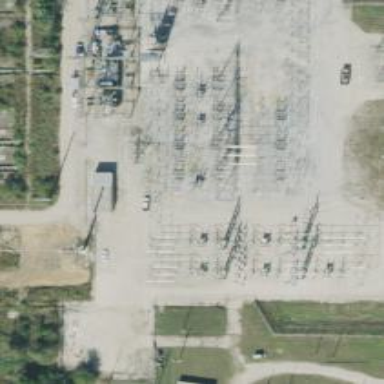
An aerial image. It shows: Switch used for power control.